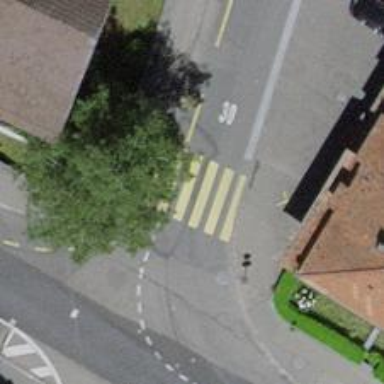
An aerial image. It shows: Residential road with asphalt surface. There is separate sidewalk and cycleway on the opposite lane.